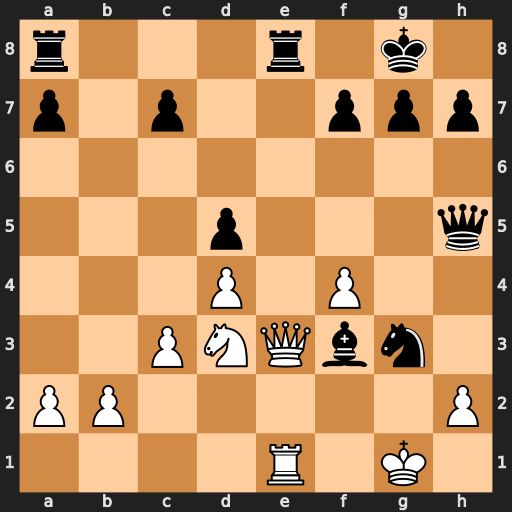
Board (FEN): r3r1k1/p1p2ppp/8/3p3q/3P1P2/2PNQbn1/PP5P/4R1K1
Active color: w
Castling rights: -
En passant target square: -
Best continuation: Qxe8+ Rxe8 Rxe8#